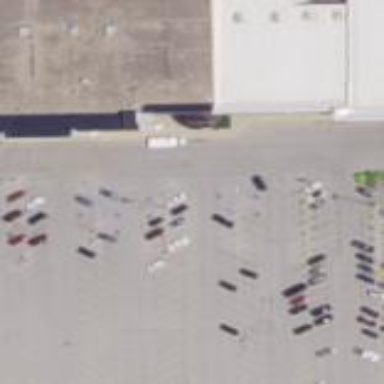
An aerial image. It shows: Retail building.